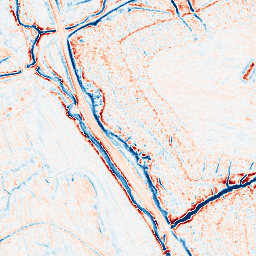
Category: classical
Decomposition family: gaussian_anisotropic
Decomposition parameters: sigma_x: 2
sigma_y: 2
Upsampling method: lanczos
Upsampling parameters: scale: 4
Upsampling scale: 4